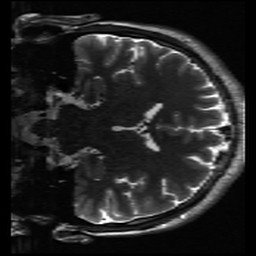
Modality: inplaneT2
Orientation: coronal